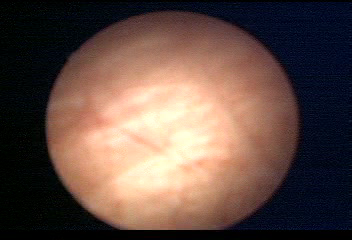
Modality: WLC
Class: Normal mucosa
Bladder cancer association: No